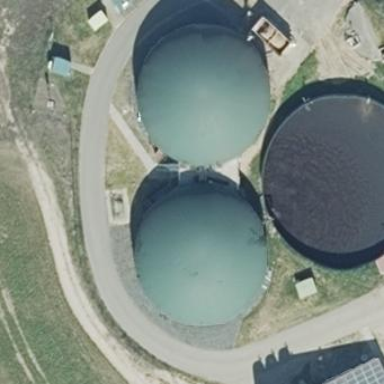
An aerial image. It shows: Building with round covered reservoir that serves as power generator.